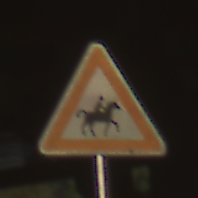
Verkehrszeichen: ReiterLinks
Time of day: SunriseSunset
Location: Outdoor (Suburban)
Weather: Clear
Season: NotSpecified
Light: Natural